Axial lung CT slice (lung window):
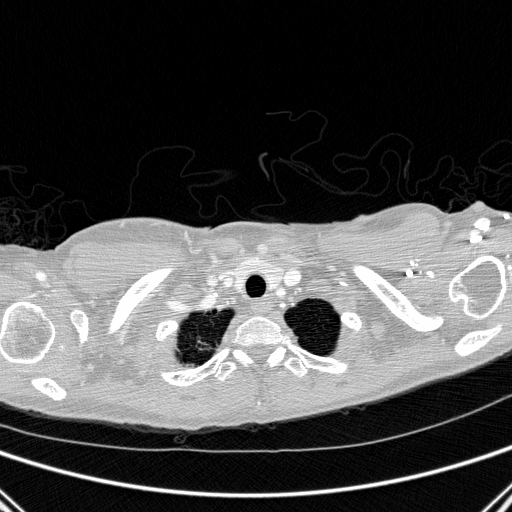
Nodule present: no